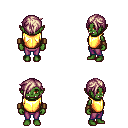
a pixel art fantasy rpg character, female body template, orc, green skin, gold chest armor, magenta pants, white blonde pixie cut hairstyle, leather bracers, four views (front, back, left, right), 2x2 character sprite sheet, small pixel art, hard edges, no anti-aliasing